Field crop: maize
Growth stage: 1
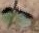
Species: datura